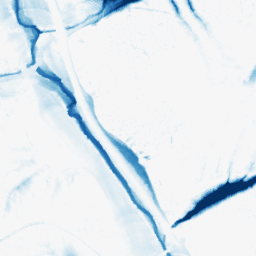
Category: morphological
Decomposition family: morphological_ellipse
Decomposition parameters: operation: closing
width: 30
height: 50
Upsampling method: quadratic
Upsampling parameters: scale: 4
Upsampling scale: 4